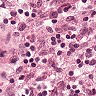
Metastatic tissue present: no